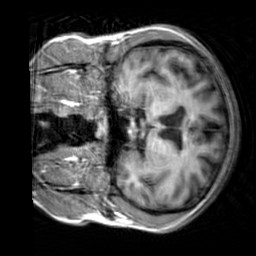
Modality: T1w
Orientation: coronal
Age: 33
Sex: female
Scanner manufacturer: siemens
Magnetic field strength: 3 T
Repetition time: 2.3 s
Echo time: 0.00303 s